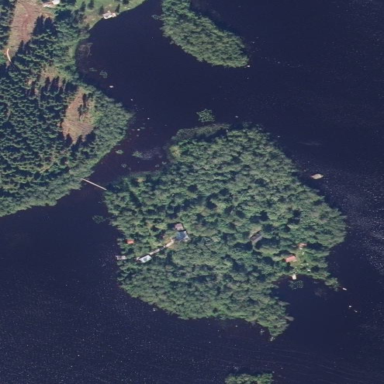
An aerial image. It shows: Islet.